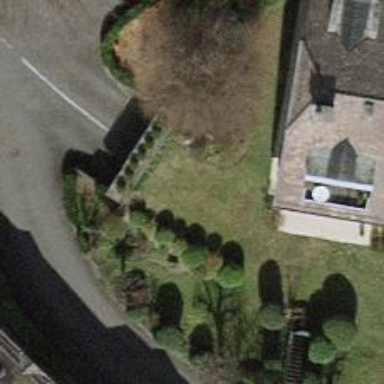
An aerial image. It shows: Driveway tunnel under the road.